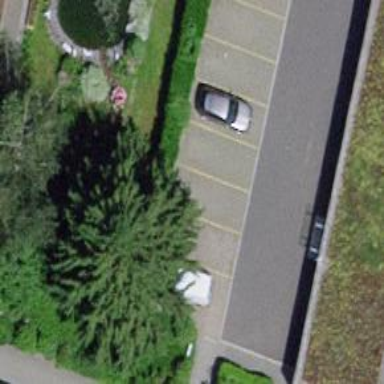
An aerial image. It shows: Hedge barrier.